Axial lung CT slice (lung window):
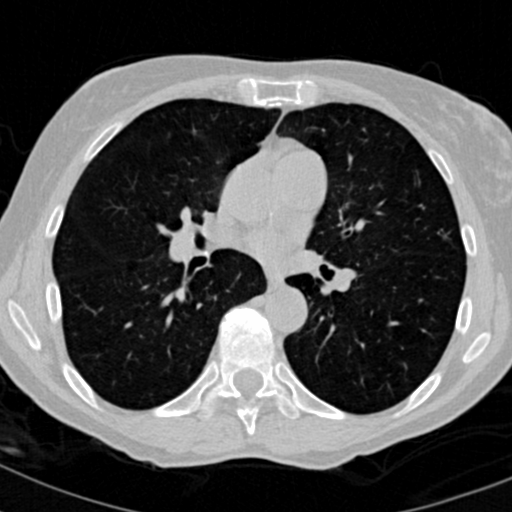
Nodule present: no